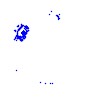
Particle: pion